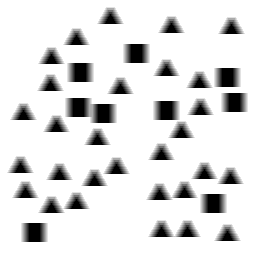
Squares: 9
Triangles: 29
Stars: 0
Total shapes: 38